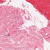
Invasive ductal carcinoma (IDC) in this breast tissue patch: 0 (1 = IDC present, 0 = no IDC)